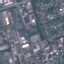
Label: Industrial